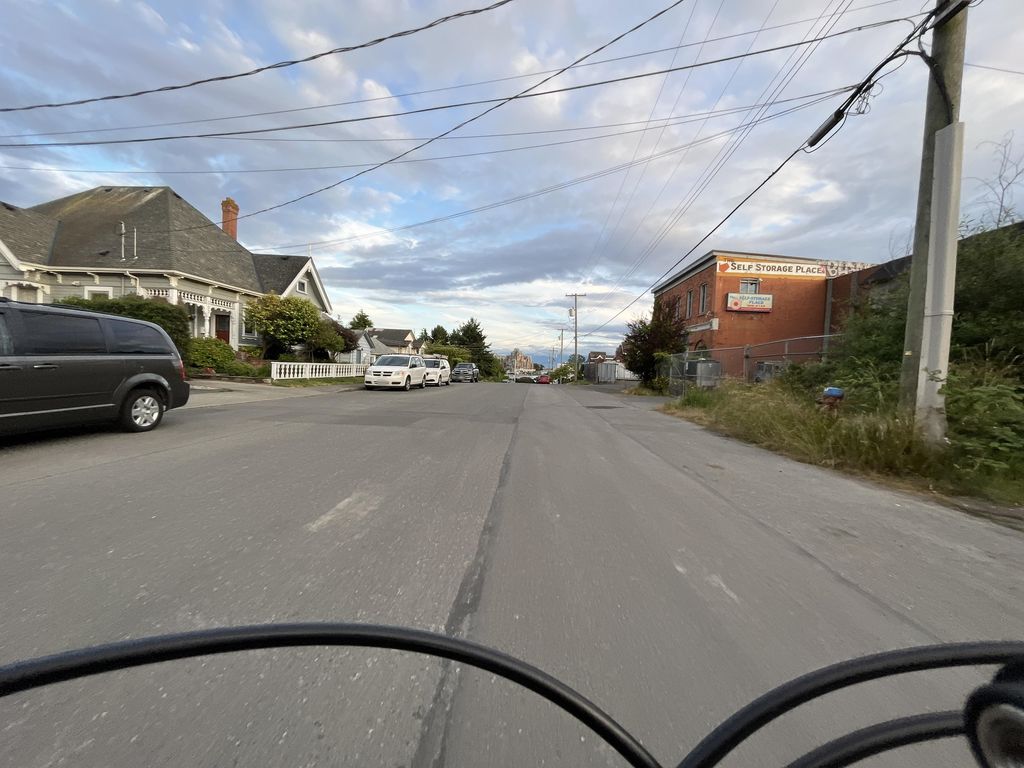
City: victoria